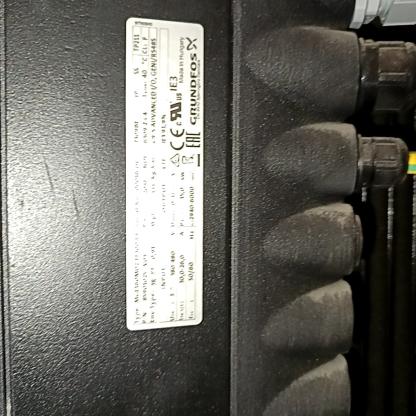
Klasa: tabliczka-znamionowa